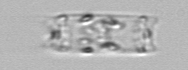
Label: Cerataulina_pelagica